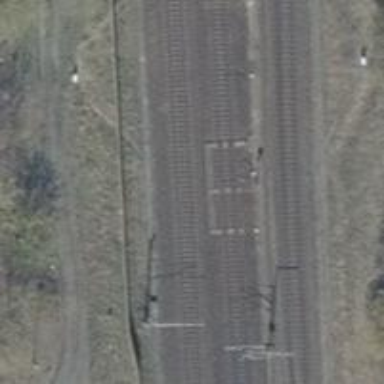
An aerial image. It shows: Railway switch with the turnout side on the left.